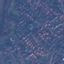
Land use / land cover class: Residential